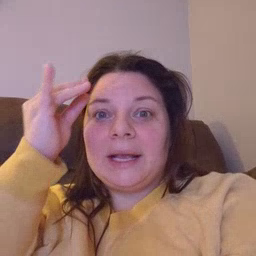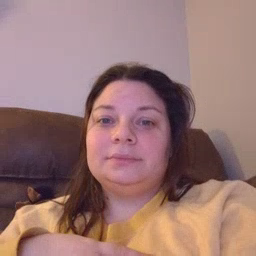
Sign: think